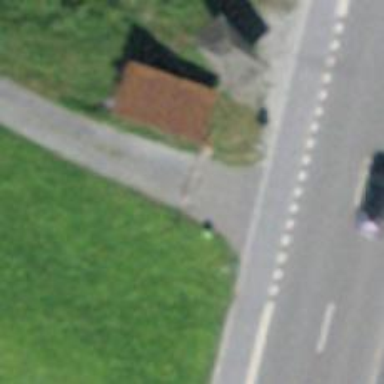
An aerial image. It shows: Lift gate barrier.